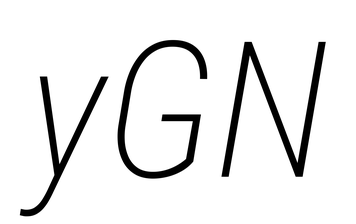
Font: Roboto-Italic_Condensed_ExtraLight_Italic